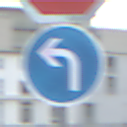
Verkehrszeichen: VorgeschriebeneFahrtrichtungLinks
Zusatzzeichen oben: Stop
Umgebung: Outdoor, Urban
Tageszeit: SunriseSunset
Wetter: PartlyCloudy
Licht: Natural
Jahreszeit: NotSpecified
Kontrast: LowContrast